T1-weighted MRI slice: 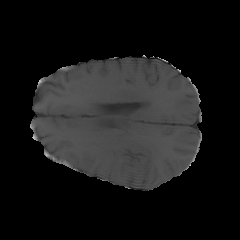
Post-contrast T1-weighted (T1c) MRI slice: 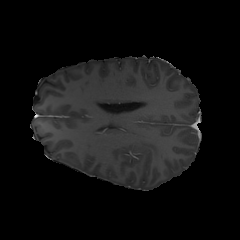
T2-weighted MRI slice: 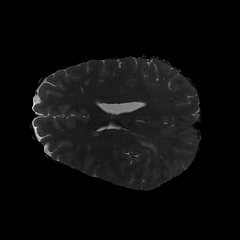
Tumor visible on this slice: yes